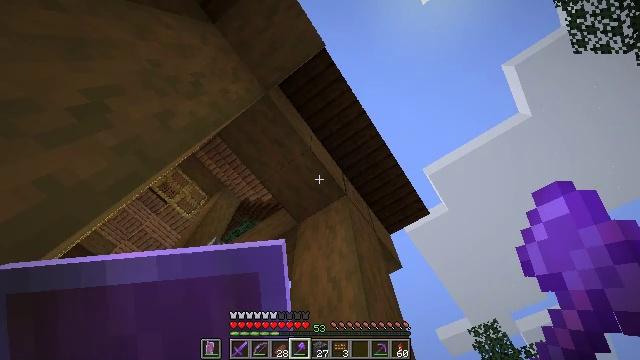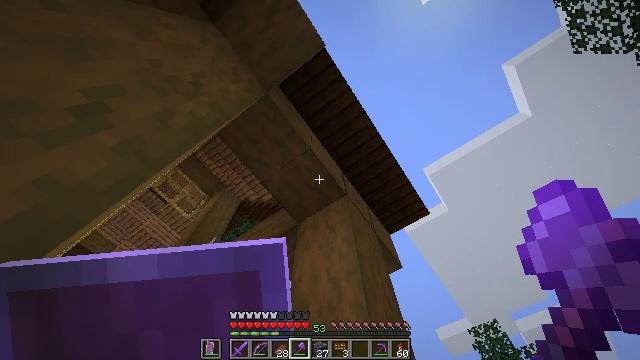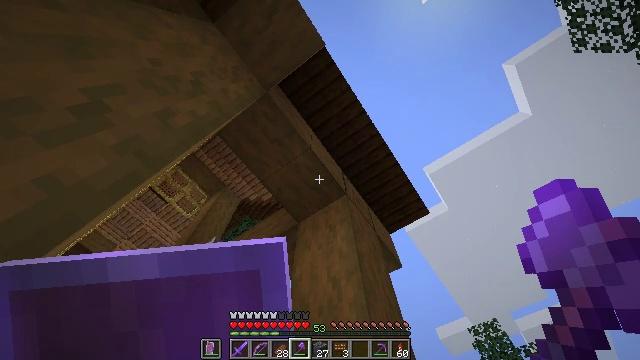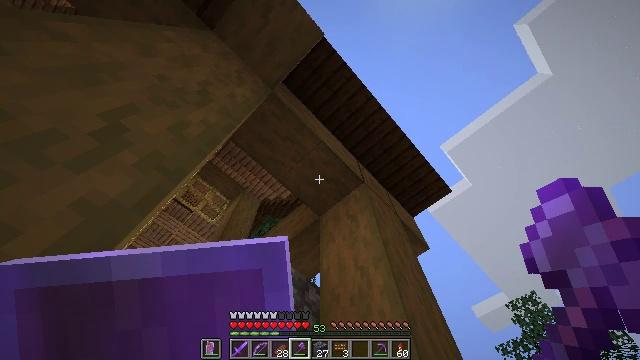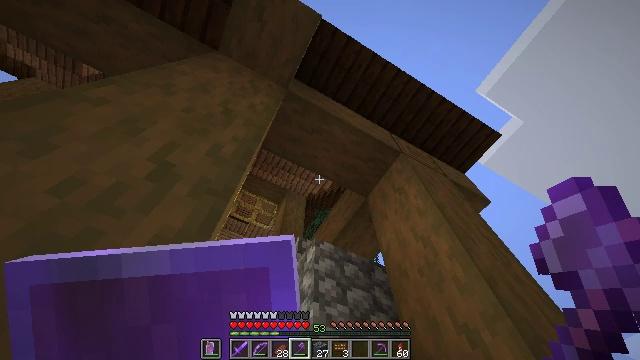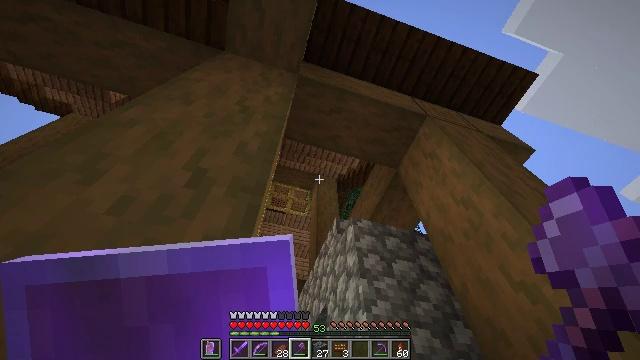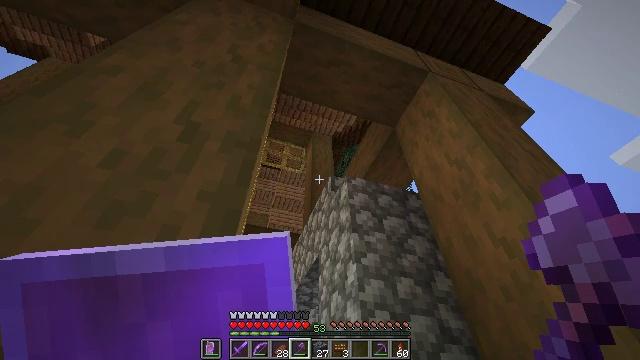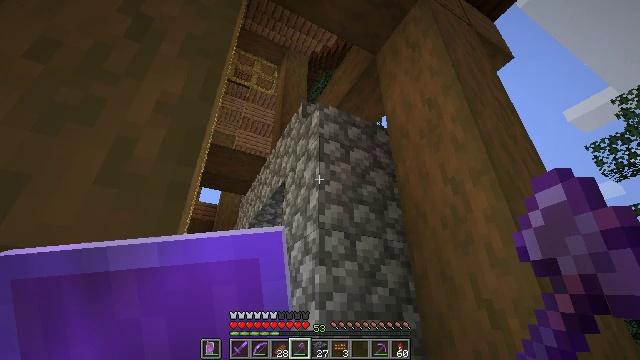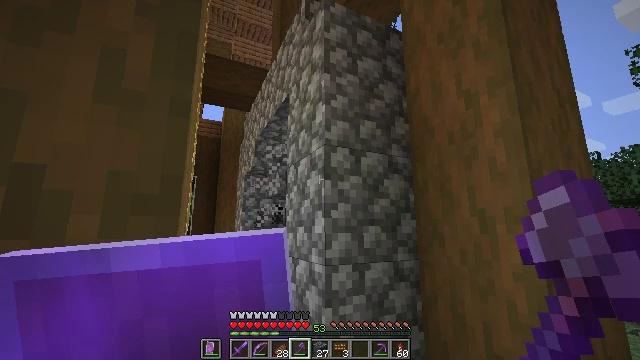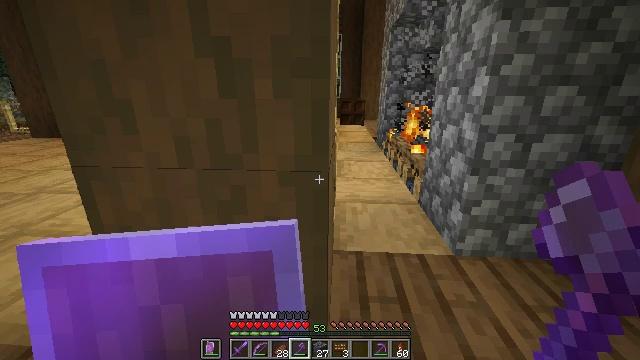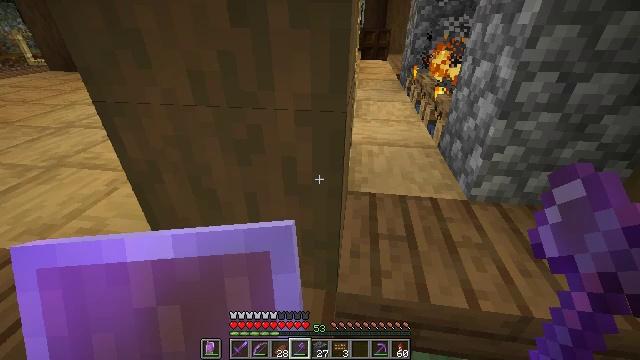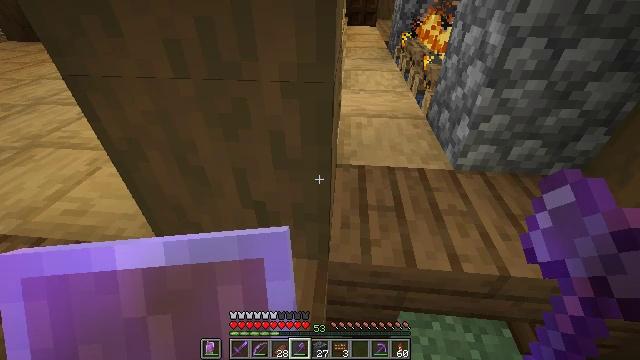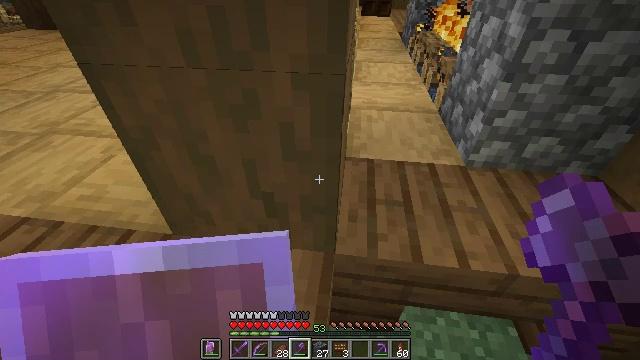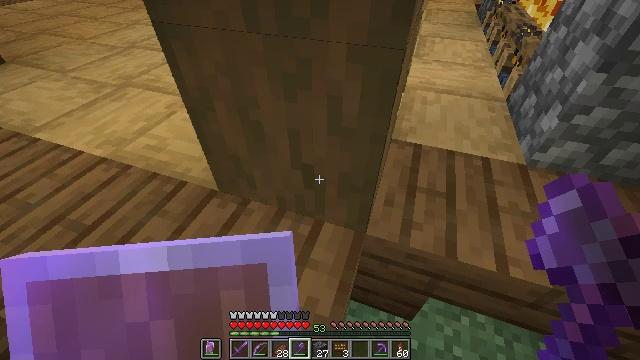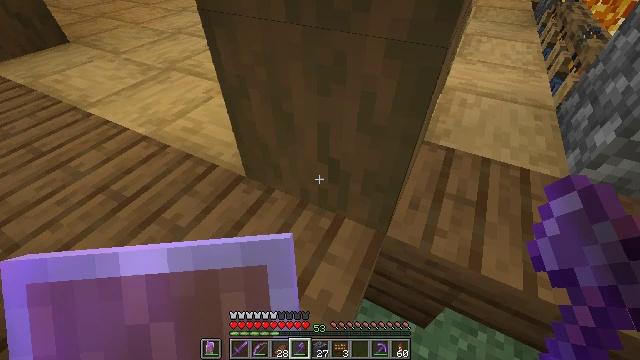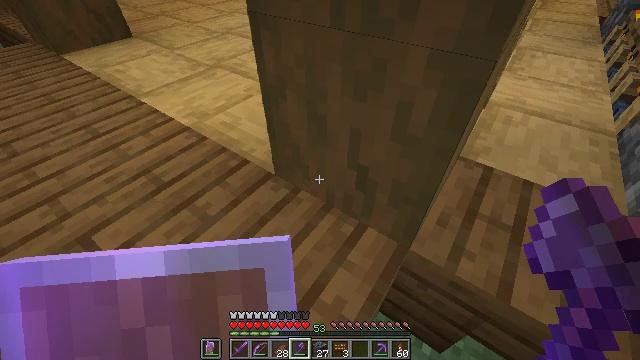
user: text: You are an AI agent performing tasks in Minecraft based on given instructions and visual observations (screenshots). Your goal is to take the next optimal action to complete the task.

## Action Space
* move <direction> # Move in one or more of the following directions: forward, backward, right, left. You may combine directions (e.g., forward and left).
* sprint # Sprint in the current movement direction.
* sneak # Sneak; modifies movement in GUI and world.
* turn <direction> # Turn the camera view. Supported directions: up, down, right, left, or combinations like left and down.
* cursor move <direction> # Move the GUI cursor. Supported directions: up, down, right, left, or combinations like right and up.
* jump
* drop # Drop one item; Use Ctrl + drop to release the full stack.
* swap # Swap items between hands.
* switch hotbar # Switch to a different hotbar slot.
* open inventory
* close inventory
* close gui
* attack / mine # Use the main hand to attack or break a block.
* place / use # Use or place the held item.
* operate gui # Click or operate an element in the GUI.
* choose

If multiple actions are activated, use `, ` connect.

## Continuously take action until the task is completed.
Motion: motion action
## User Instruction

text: Extinguish and mine the campfire.
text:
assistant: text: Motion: sneak
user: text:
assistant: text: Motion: sneak
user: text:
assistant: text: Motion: sneak, turn left and down
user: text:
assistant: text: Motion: sneak, turn left and down
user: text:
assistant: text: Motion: sneak, turn left and down
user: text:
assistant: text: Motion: sneak, turn right and down
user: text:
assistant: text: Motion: sneak, turn right and down
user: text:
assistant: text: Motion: sneak, turn left and down
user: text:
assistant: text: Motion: sneak, turn left and down
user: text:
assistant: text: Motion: sneak, turn left and down
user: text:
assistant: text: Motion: sneak, turn right and down
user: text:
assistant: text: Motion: sneak, turn left and down
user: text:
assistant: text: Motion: sneak, turn left and down
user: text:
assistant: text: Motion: sneak, turn left and down
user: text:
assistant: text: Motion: sneak, turn left
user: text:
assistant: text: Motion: sneak, turn left and up
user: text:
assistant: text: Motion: sneak, turn left and up
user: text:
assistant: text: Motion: move forward, sneak, turn left and up
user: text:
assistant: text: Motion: move forward
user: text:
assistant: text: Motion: move forward
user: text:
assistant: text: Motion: move forward
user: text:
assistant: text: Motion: move forward
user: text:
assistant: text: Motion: move forward
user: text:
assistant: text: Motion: move forward
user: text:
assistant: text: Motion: move forward
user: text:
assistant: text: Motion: move forward
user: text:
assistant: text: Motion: move forward, turn right
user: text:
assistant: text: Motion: move forward, turn right
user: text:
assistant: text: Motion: move forward, turn right
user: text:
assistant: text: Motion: move forward, turn right and down